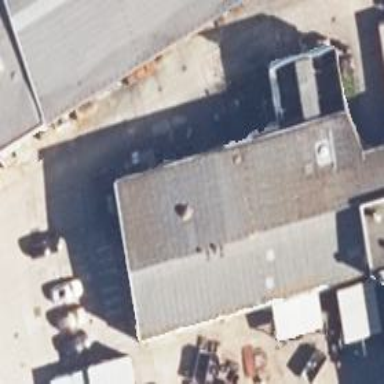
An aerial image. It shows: Industrial building.